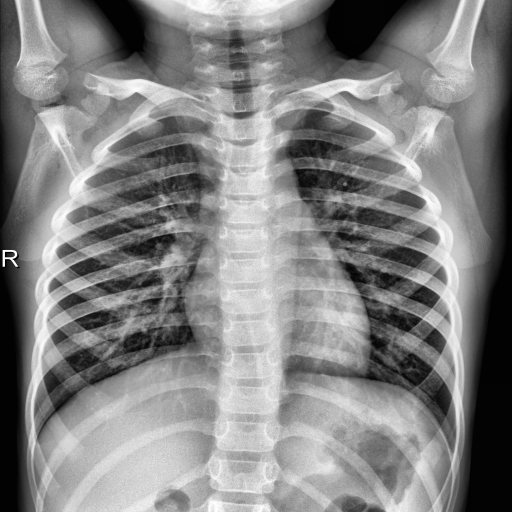
Finding: NORMAL